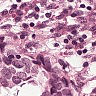
Metastatic tissue present: yes